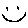
Label: smiley face